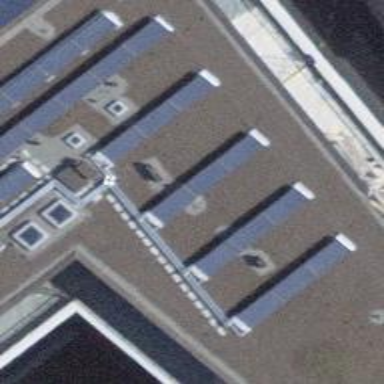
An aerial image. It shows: Solar power generator using photovoltaic method with solar photovoltaic panel types.